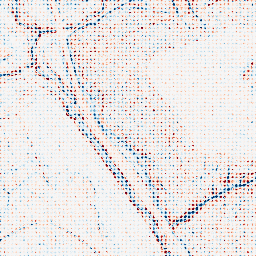
Category: edge_preserving
Decomposition family: bilateral
Decomposition parameters: d: 5
sigma_color: 50
sigma_space: 50
Upsampling method: sinc_hamming
Upsampling parameters: scale: 8
kernel_size: 4
Upsampling scale: 8